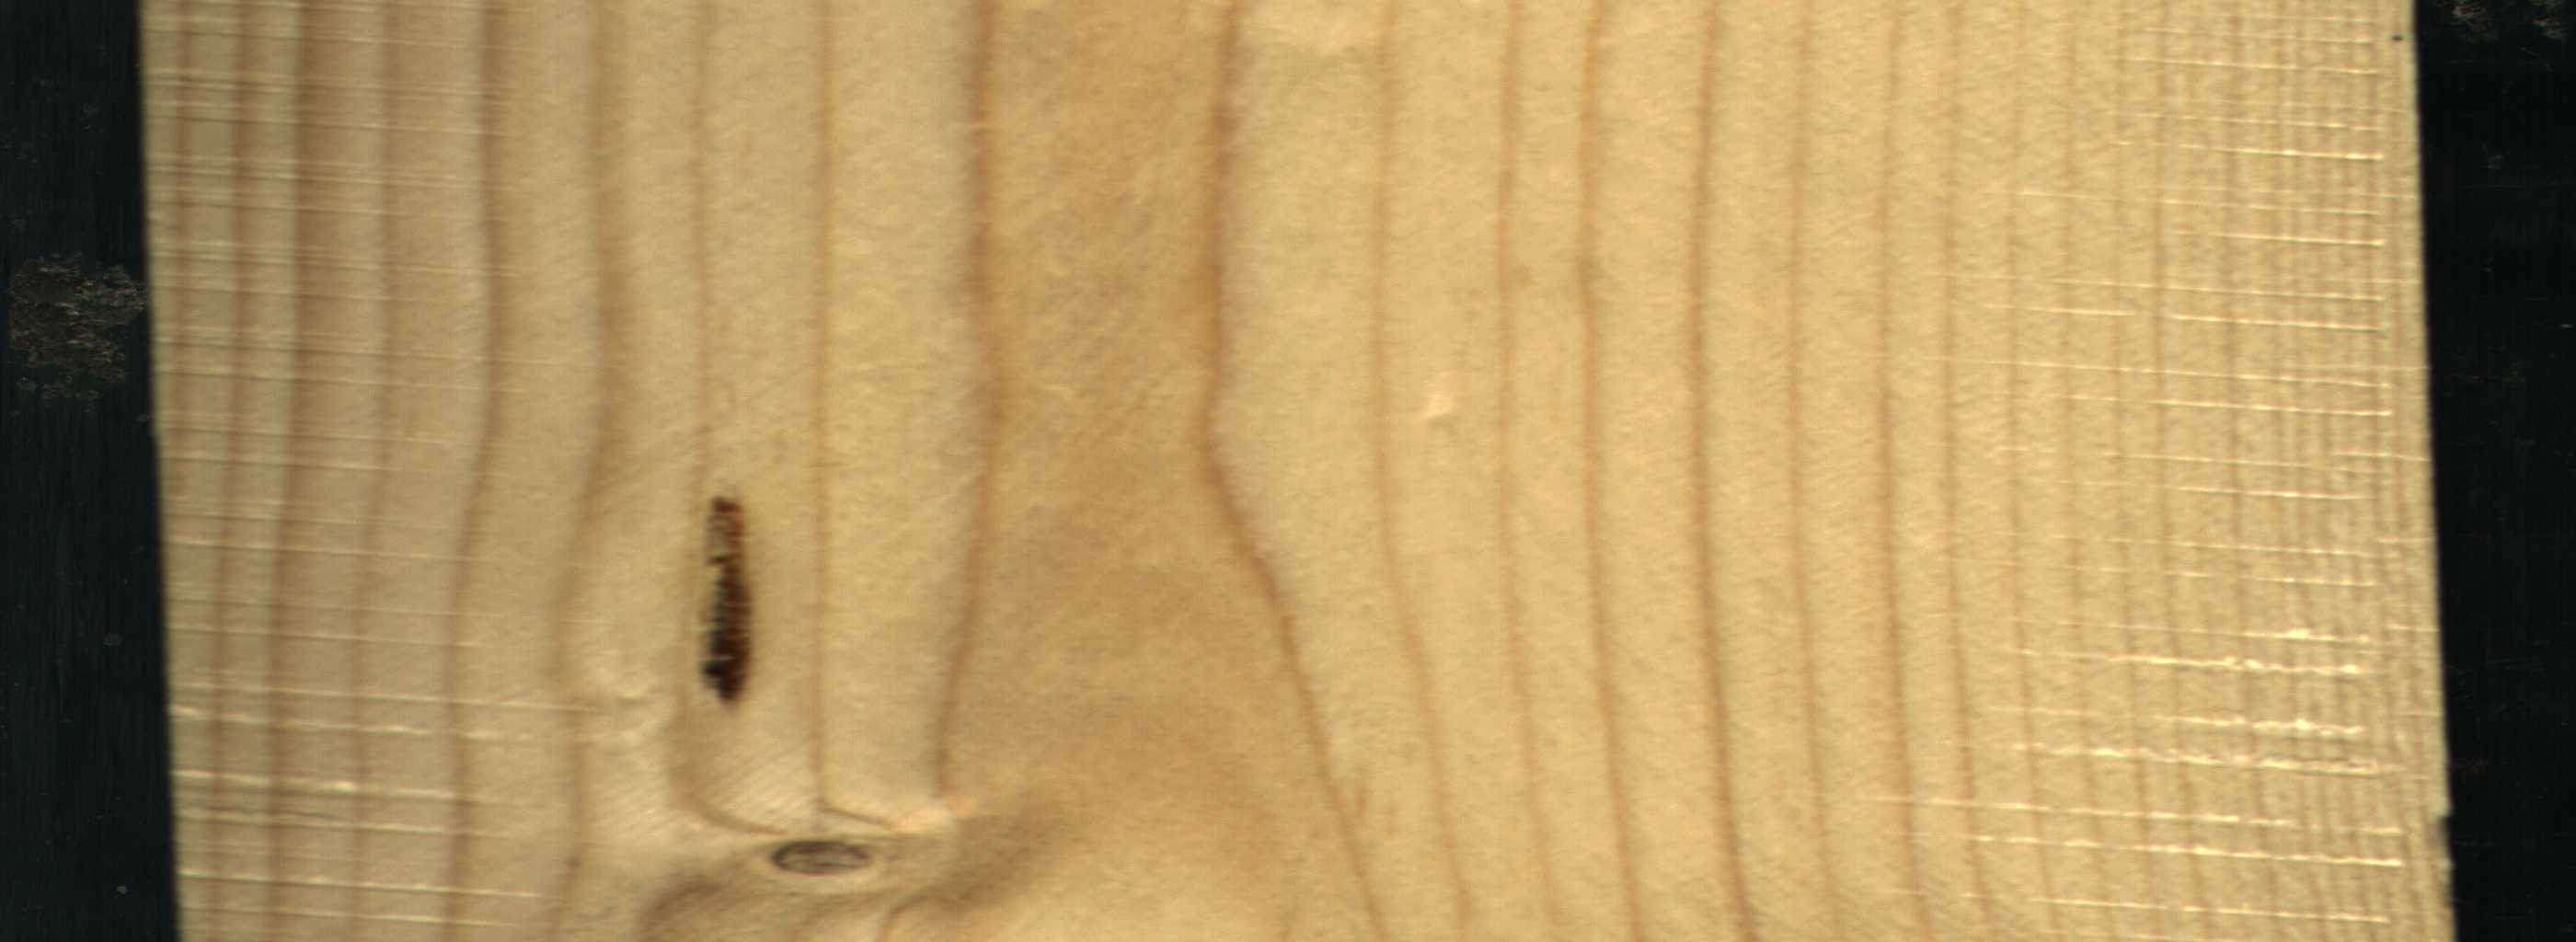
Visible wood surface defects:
resin
Live_Knot